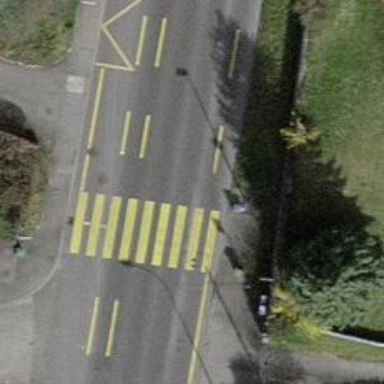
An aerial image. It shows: Zebra crossing for pedestrians.